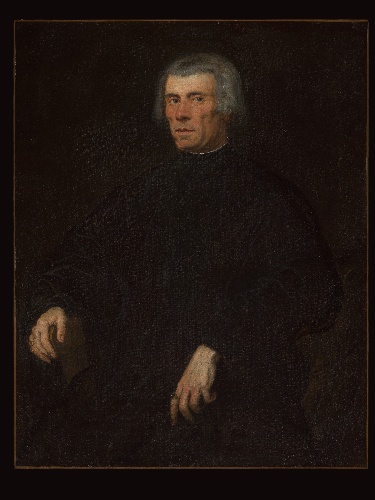
Title: Portrait of a Man
Artist: Jacopo Tintoretto (Jacopo Robusti)
Artist bio: Italian, Venice 1518/19–1594 Venice
Date: 1550s
Object type: Painting
Classification: Paintings
Medium: Oil on canvas
Dimensions: 44 3/8 x 35 in. (112.7 x 88.9 cm)
Department: European Paintings
Credit line: Gift of George Blumenthal, 1941
Accession year: 1941
Repository: Metropolitan Museum of Art, New York, NY
Tags: Men|Portraits